Aerial crown-view tile of a tropical tree (Barro Colorado Island, Panama), acquired 20250217:
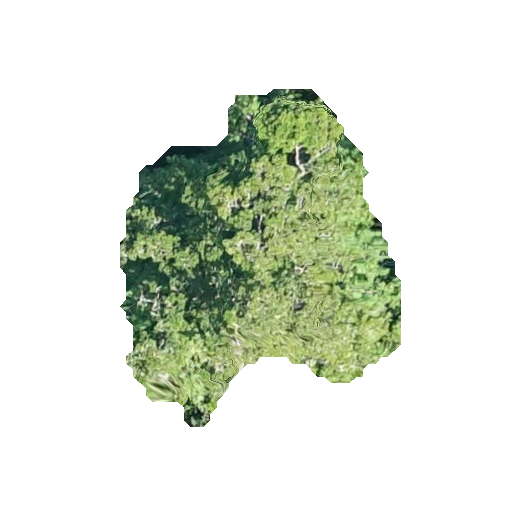
Species: Brosimum alicastrum
GBIF accepted scientific name: Brosimum alicastrum
Crown area: 95.059 m²